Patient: sex M, age 75
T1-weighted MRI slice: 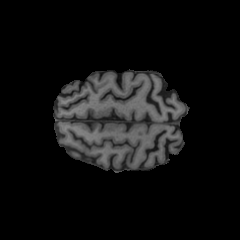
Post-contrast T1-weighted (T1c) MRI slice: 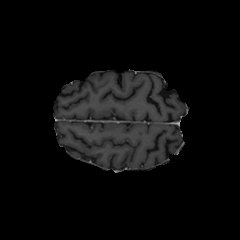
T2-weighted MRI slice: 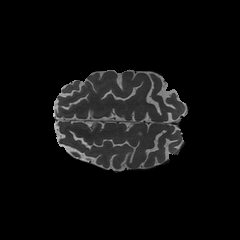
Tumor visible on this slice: no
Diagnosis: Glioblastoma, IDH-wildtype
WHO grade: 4